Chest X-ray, AP view. Patient: 30 years old, sex M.
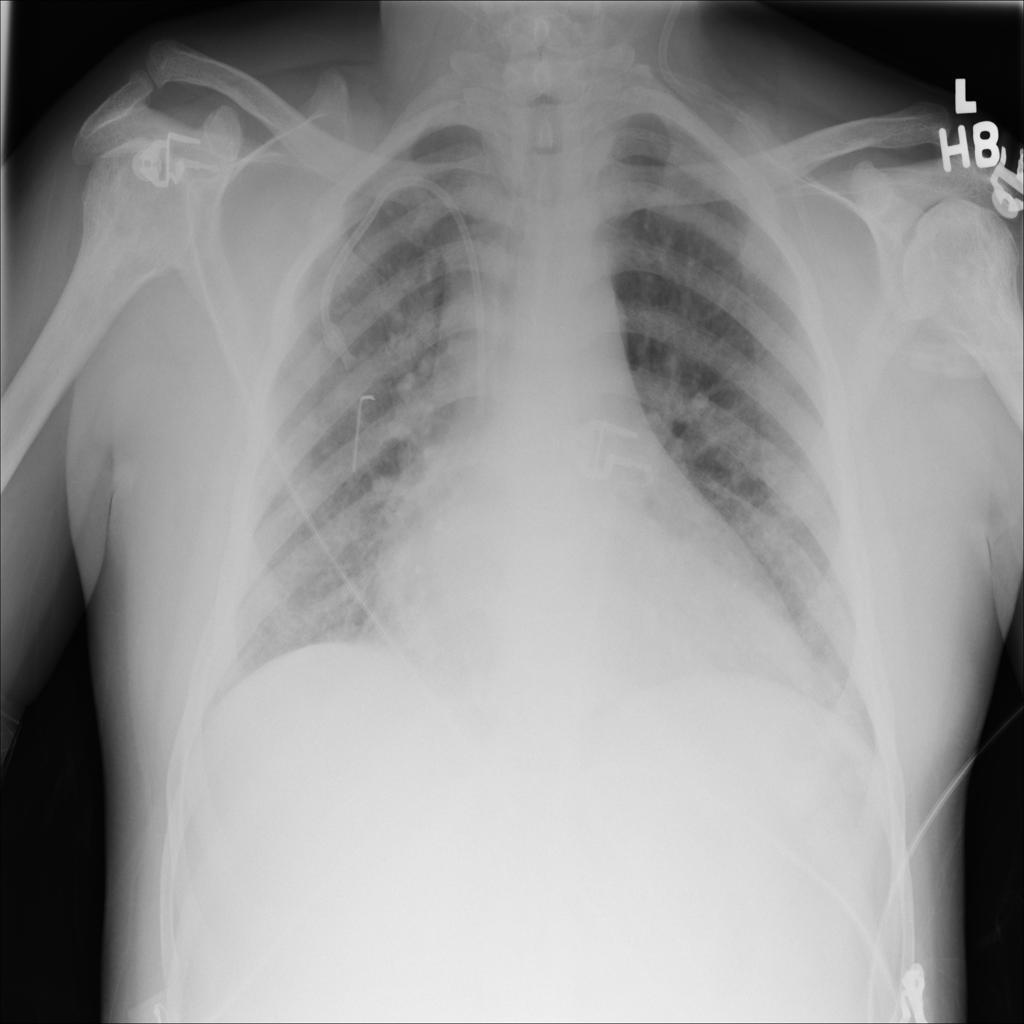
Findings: Effusion, Infiltration